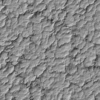
Label: not_dusty